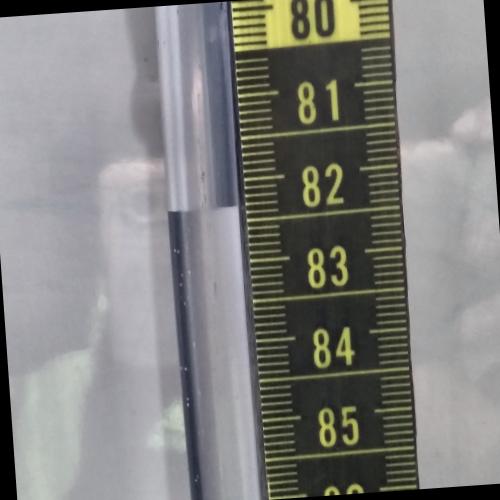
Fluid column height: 82.3 cm